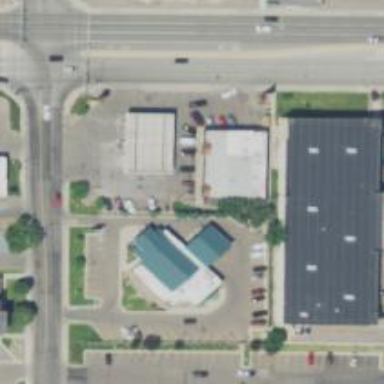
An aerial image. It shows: Convenience shop.